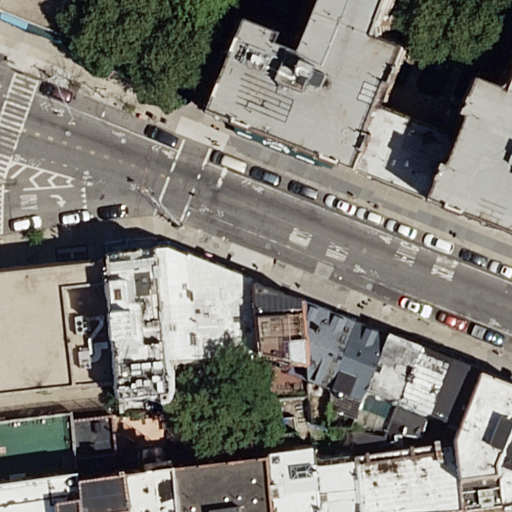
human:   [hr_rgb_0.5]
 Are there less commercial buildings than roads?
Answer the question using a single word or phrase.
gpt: yes

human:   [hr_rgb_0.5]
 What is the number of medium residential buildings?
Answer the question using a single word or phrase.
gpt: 14

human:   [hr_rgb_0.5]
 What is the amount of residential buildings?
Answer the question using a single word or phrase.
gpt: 19

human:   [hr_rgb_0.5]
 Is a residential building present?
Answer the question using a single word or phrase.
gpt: yes

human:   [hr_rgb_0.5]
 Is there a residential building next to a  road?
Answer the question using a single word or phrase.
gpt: yes

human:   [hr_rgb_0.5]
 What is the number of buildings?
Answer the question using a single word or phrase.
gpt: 20

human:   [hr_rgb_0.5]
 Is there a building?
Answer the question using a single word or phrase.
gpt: yes

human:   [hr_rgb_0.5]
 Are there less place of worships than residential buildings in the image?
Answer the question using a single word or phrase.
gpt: yes

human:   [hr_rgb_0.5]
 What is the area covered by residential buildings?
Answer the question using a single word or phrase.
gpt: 5045m2

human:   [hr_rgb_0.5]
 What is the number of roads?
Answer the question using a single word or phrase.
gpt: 9

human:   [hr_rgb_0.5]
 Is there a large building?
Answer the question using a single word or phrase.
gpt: yes

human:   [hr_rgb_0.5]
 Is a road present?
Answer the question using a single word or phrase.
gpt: yes

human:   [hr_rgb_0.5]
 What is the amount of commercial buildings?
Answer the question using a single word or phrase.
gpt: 0

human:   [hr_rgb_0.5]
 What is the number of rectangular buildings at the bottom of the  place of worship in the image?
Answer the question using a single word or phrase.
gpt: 4

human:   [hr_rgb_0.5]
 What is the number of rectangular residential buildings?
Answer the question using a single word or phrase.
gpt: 13

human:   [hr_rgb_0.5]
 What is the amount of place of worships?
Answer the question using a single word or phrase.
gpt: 1

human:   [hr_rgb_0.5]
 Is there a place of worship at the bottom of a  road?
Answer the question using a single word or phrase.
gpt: yes

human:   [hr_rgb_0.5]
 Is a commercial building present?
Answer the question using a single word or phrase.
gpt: no

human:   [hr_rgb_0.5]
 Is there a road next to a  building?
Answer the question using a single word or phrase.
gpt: yes

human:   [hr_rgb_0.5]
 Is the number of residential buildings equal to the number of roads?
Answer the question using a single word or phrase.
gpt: no

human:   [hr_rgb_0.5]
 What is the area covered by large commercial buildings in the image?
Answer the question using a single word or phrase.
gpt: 0m2

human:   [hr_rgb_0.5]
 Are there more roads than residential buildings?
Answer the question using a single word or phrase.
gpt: no

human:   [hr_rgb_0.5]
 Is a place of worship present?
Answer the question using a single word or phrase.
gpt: yes

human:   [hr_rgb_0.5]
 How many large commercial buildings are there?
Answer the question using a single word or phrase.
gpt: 0

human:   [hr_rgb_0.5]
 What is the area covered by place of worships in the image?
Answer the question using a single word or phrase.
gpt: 79m2

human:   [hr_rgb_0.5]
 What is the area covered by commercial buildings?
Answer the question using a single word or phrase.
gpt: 0m2

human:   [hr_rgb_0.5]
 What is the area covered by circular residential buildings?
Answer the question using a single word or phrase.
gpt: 0m2

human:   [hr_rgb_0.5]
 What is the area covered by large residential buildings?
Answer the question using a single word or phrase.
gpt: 2531m2

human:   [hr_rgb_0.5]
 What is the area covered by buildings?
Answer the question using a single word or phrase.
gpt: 6084m2

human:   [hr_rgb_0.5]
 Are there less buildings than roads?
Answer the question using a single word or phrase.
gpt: no

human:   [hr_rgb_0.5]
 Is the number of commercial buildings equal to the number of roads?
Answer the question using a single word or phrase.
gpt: no

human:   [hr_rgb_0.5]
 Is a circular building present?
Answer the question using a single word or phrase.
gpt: no

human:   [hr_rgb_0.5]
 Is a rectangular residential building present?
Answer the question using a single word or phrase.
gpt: yes

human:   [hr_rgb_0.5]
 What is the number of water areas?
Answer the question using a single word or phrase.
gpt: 0

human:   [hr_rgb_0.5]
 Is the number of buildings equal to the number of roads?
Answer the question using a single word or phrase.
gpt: no

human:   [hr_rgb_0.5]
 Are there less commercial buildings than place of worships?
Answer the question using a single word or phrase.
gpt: yes

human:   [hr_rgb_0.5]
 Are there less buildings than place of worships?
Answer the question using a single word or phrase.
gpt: no

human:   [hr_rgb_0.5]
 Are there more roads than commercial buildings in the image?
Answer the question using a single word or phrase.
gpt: yes

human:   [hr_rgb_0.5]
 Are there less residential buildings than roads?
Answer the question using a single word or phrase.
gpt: no

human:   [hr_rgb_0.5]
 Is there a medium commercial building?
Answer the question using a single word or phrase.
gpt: no

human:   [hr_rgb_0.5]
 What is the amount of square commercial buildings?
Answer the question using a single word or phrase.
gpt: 0

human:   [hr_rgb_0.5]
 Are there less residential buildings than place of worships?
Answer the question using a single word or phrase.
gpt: no

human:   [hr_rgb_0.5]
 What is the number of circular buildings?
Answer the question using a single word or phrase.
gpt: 0

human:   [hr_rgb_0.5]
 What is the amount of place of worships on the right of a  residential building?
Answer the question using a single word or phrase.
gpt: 1

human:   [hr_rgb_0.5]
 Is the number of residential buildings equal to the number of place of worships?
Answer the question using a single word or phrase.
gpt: no

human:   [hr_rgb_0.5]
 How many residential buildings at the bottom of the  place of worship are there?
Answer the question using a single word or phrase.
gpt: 5

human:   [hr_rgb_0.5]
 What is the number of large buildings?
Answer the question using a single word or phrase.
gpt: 3

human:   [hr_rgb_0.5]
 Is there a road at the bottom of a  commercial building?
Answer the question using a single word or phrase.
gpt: no

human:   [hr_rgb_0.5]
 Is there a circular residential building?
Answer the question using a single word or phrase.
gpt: no

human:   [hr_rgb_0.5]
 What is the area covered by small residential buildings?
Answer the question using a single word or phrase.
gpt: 170m2

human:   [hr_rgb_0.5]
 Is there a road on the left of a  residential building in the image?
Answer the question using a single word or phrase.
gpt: yes

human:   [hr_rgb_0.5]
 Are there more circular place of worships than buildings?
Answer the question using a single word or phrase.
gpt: no

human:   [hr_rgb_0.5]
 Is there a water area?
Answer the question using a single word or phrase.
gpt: no

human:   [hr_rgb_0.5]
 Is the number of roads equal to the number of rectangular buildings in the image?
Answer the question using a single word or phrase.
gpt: no

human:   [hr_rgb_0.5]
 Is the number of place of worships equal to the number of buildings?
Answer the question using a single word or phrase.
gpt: no

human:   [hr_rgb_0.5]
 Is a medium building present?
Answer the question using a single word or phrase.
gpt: yes

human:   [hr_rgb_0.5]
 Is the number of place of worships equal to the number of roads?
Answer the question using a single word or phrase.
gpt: no

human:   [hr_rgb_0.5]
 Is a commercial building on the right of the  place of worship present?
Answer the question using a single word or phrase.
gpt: no

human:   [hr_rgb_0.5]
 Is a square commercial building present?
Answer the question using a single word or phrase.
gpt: no

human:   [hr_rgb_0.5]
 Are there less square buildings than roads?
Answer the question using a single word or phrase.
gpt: yes

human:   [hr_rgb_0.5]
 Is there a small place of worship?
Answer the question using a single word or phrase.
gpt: yes

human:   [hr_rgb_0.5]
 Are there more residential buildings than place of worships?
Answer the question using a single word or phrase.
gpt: yes

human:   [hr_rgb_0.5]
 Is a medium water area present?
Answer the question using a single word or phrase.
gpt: no

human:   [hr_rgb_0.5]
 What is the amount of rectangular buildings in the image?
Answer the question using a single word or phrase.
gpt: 14